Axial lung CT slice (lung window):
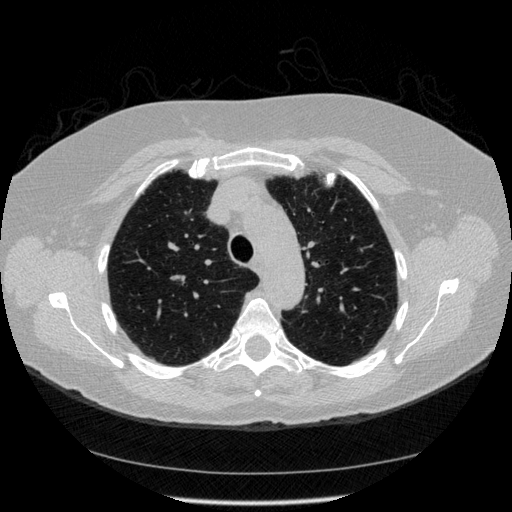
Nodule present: no